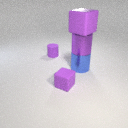
small purple rubber cube to the right of small purple rubber cylinder